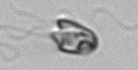
Label: flagellate_morphotype1